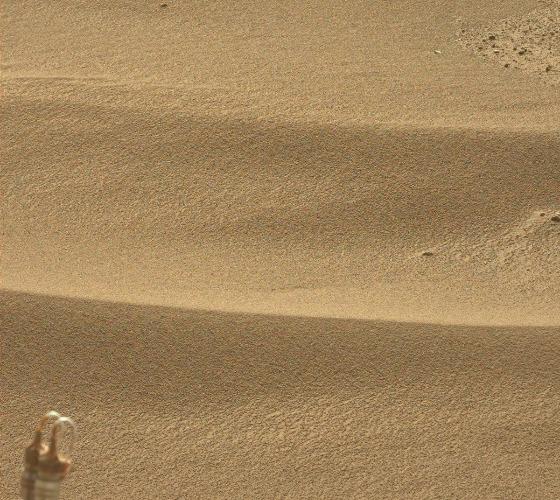
Terrain classes present: Background, Gravel / Sand / Soil